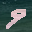
Label: 9